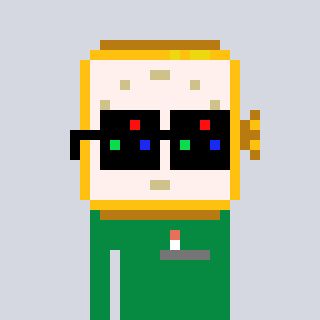
a pixel art character with square black sunglasses, a watch-shaped head and a green-colored body on a cool background